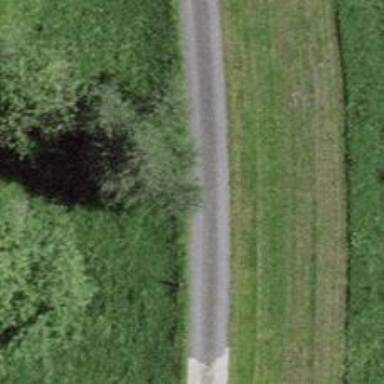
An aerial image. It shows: Asphalt service road.